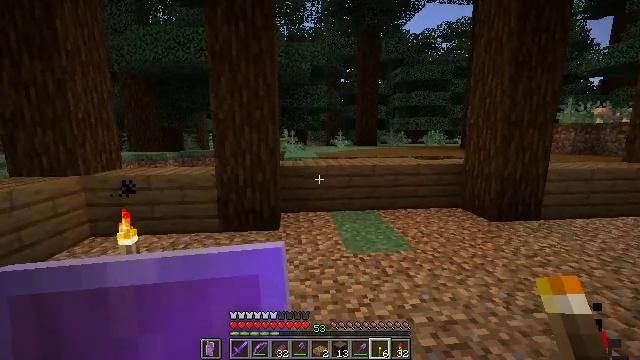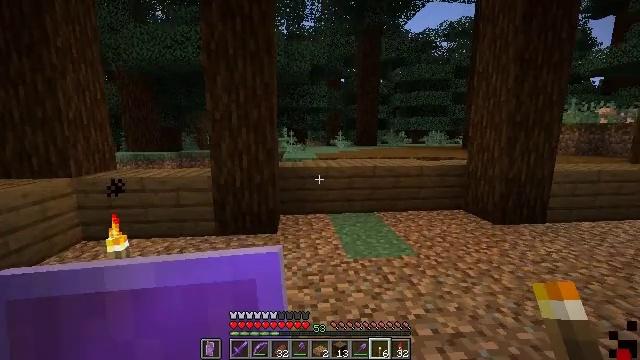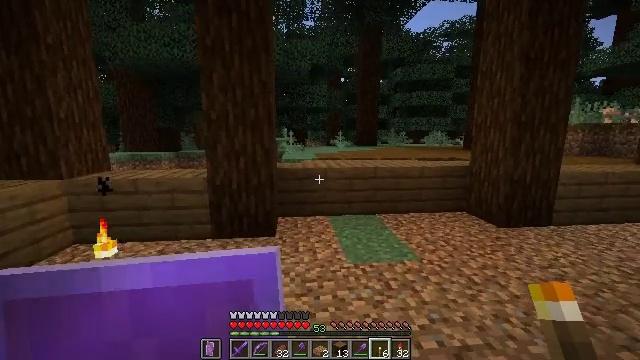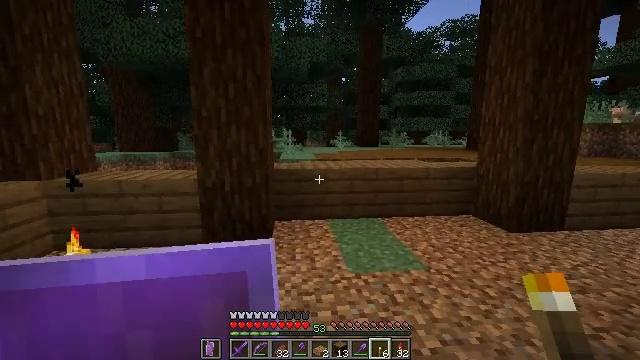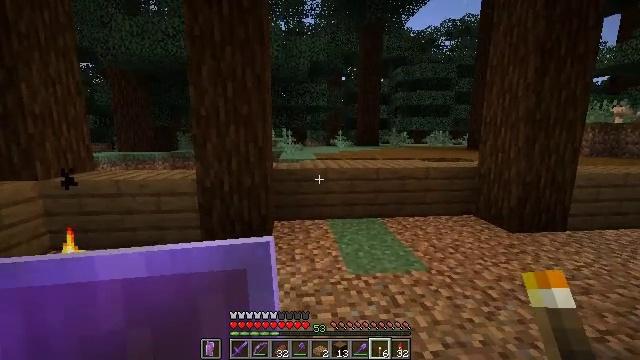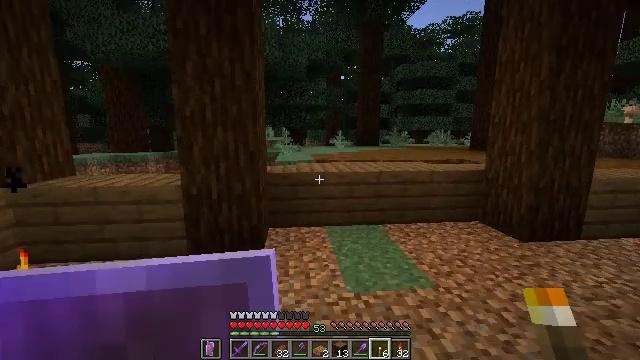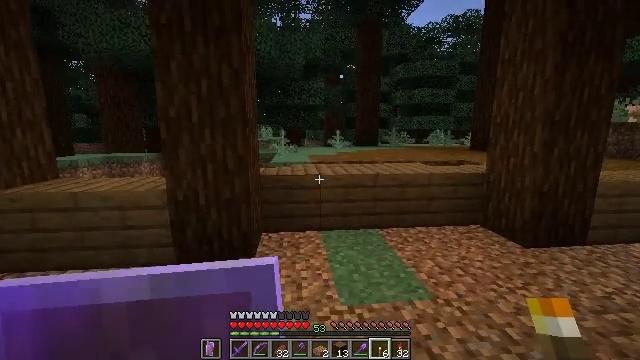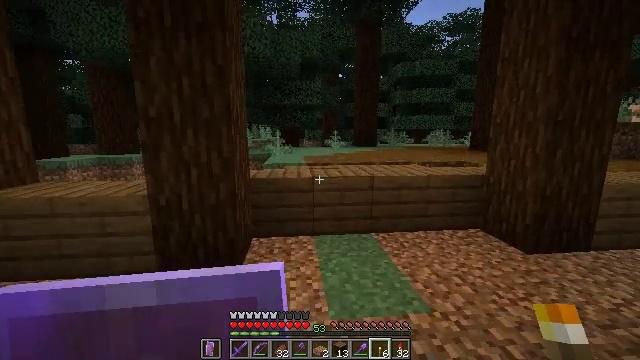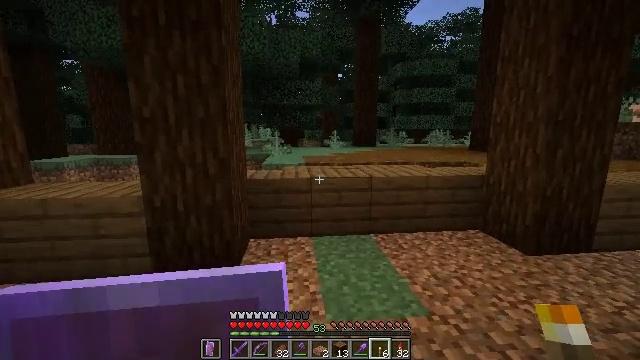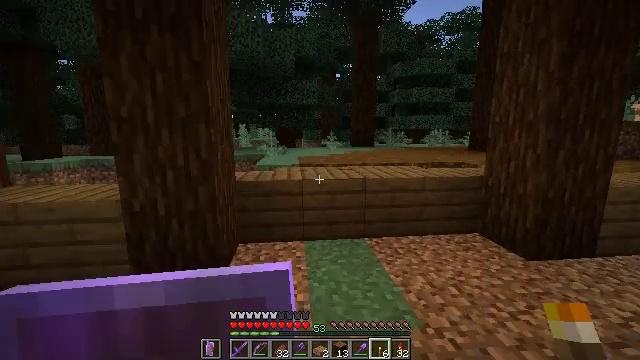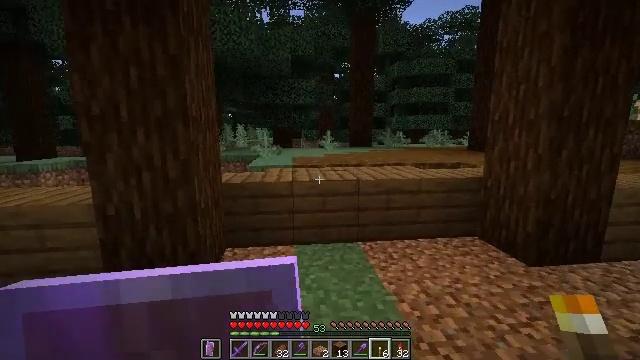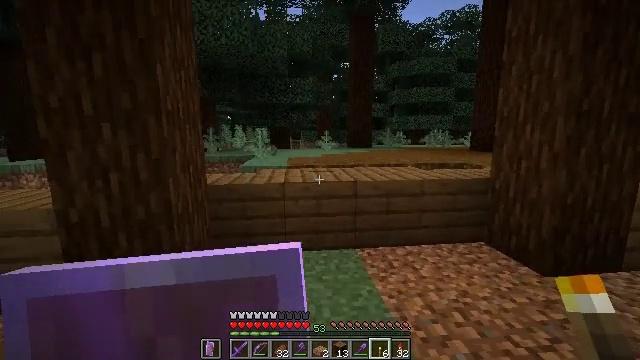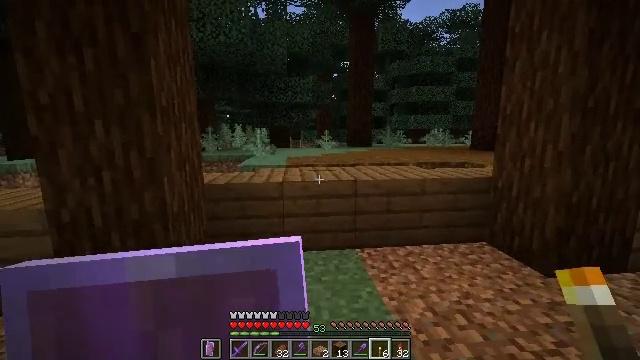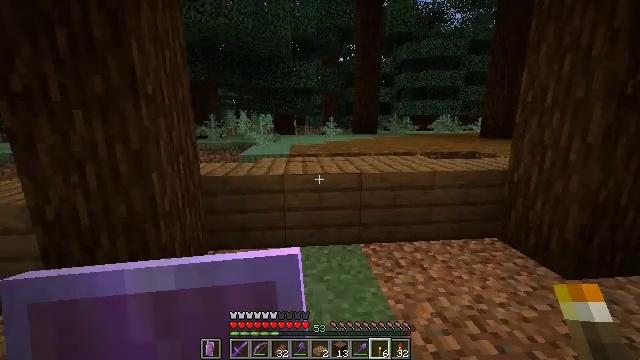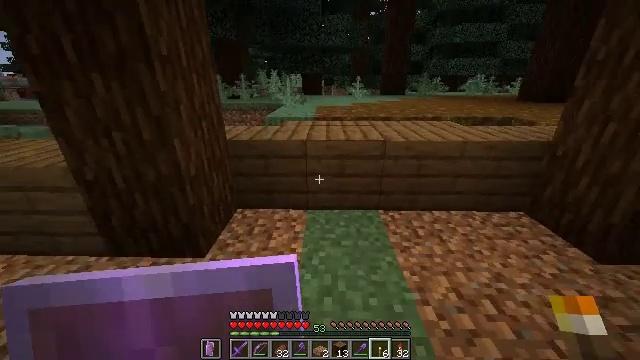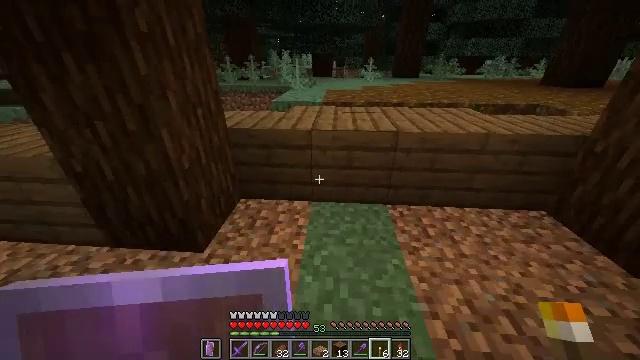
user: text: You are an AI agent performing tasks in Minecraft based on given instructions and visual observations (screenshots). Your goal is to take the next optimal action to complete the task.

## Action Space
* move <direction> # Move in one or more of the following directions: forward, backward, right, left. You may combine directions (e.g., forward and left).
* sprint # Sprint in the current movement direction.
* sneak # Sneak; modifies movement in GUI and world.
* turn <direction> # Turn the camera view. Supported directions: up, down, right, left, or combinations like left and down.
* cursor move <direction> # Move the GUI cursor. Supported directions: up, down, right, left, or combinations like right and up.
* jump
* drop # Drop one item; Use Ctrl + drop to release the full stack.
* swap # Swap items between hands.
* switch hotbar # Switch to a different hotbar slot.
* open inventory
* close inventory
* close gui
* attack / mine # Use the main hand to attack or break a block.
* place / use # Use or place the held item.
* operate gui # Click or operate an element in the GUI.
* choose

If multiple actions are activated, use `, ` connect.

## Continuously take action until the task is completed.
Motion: motion action
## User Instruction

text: Remove the topsoil to get podzol.
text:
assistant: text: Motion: move forward
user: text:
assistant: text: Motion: move forward
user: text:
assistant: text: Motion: move forward
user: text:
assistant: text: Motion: move forward
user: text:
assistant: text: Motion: move forward and move right
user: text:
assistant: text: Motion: move forward and move right
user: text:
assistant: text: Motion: move forward and move right
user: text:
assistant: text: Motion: move forward and move right
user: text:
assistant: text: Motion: move forward and move right
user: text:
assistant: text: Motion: move forward
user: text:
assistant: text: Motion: move forward
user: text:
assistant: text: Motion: move forward, sprint
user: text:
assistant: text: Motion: move forward, sprint, turn left and down
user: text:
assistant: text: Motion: move forward, sprint, turn left and down
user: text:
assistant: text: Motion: move forward, sprint, turn left and down
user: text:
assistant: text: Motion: move forward, sprint
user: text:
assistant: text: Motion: move forward, sprint
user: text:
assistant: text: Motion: move forward, sprint
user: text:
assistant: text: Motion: move forward
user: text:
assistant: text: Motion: move forward
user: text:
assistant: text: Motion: move forward
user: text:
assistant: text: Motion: move forward
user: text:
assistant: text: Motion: move forward, jump
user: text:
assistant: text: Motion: move forward, turn left and down, jump
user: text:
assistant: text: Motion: move forward, turn left and down, jump
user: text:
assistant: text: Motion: move forward, turn down, jump
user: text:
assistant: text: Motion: move forward, turn right and down
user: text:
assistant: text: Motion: move forward, turn right and down
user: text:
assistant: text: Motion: move forward, turn right and down
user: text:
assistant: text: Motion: move forward, turn right and down